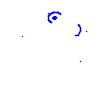
Particle: pion